Question: My program - among other things - changes the console window appearance (mainly the window size and border).
Now on computer, everything is working perfectly at the moment, but when I run the application in , or on a computer, I get the following:

The window on the top-left corner of the image is not actually a window. It's an image of a window, that you can't click. (mouse clicks go through it)
You can get rid of it by stretching the selection rectangle on the desktop over it, or if you highlight (for example) a button that is under it. Also, you can move a window over it, which makes it disappear completely.
The black rectangle on the bottom-right corner of the image is my console window, which is displayed correctly.
My question is, how to get rid of the 'ghost' window with C++?
I tried Googling a bit, but all I could find was 'ChangeDisplaySettings(0, 0);', which on my computer doesn't do anything (probably because I don't even have this problem on my computer), and in VirtualBox, it first appears to momentarily make the console window fullscreen and then back to the way it was. (the screen flickers the first time you run the application)
Although it does remove the ghost window, I don't want the screen to flicker like that, so this is not what I'm looking for.
EDIT:
As I can't really figure out what would be relevant code for this problem, I'll just dump pretty much all the code that has anything to do with changing the window itself in my program.
'''
CSBIEx.cbSize = sizeof(CONSOLE_SCREEN_BUFFER_INFOEX);
GetConsoleScreenBufferInfoEx(hCon, &CSBIEx);
CSBIEx.dwSize.X = 49;
CSBIEx.dwSize.Y = 21;
SetConsoleScreenBufferInfoEx(hCon, &CSBIEx);
srWnd.Bottom = 20;
srWnd.Left = 0;
srWnd.Right = 48;
srWnd.Top = 0;
SetConsoleWindowInfo(hCon, TRUE, &srWnd);
GetClientRect(hWnd, &rClnt);
rClnt.top += 1;
rClnt.bottom -= 2;
rClnt.right -= 1;
SetWindowLongPtr(hWnd, GWL_STYLE, WS_POPUP);
exStyle = GetWindowLongPtr(hWnd, GWL_EXSTYLE);
exStyle &= ~WS_EX_CLIENTEDGE;
SetWindowLongPtr(hWnd, GWL_EXSTYLE, exStyle);
BringWindowToTop(hWnd);
SetWindowPos(hWnd, HWND_TOPMOST, ((rScr.right / 2) - rClnt.right / 2) - 1, (rScr.bottom / 2) - rClnt.bottom / 2, 0, 0, SWP_FRAMECHANGED | SWP_DRAWFRAME | SWP_NOSIZE);
SetWindowRgn(hWnd, CreateRectRgnIndirect(&rClnt), 1);
ShowWindow(hWnd, SW_SHOWNORMAL);
//ChangeDisplaySettings(0, 0);
'''
2ND EDIT:
I don't know if it's of any help, but I noticed that if I use 'ChangeDisplaySettings(NULL, 0);' instead of 'ChangeDisplaySettings(0, 0);' it doesn't do anything. That's pretty weird considering that 'NULL' is '#define'd '0'..
If no one can figure anything out, I'll probably just end up using 'ChangeDisplaySettings(0, 0);'.
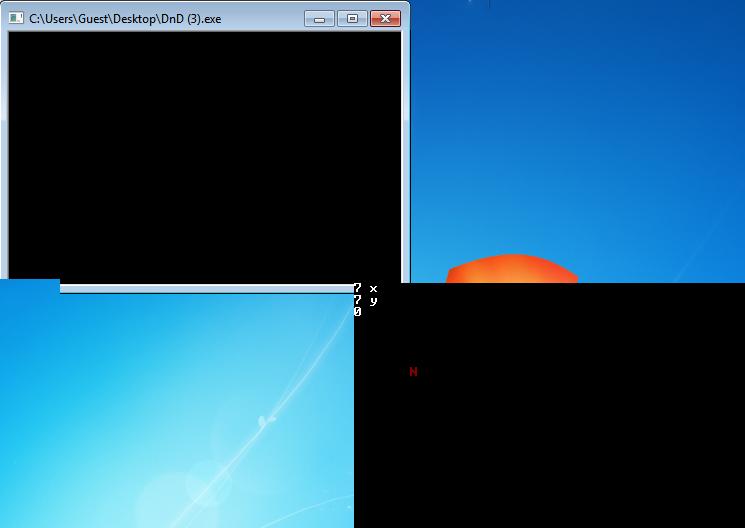
Answer: '''
InvalidateRect(NULL, NULL, TRUE);
'''
Was the thing that I was looking for.